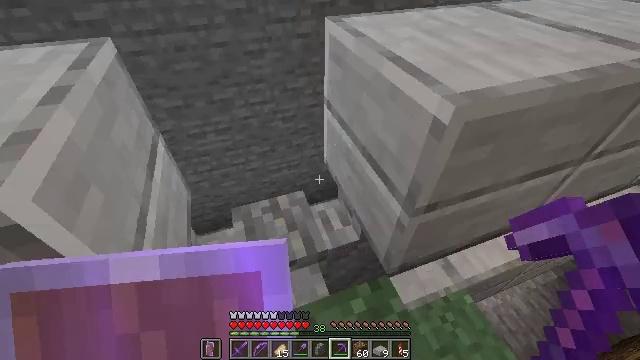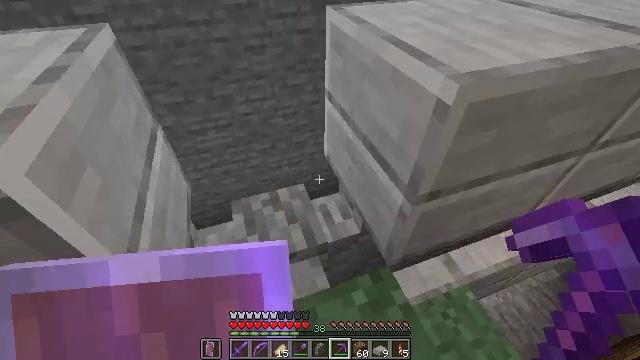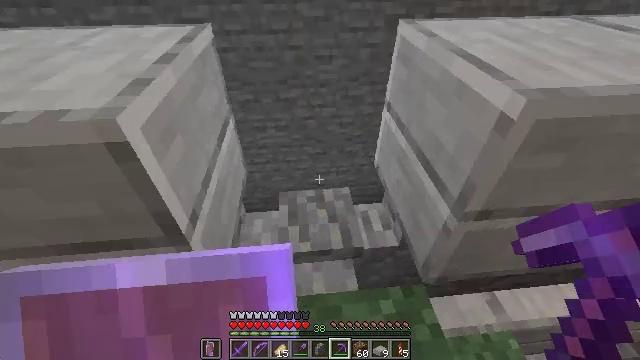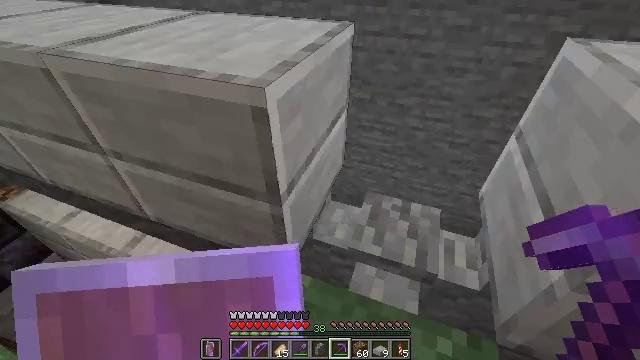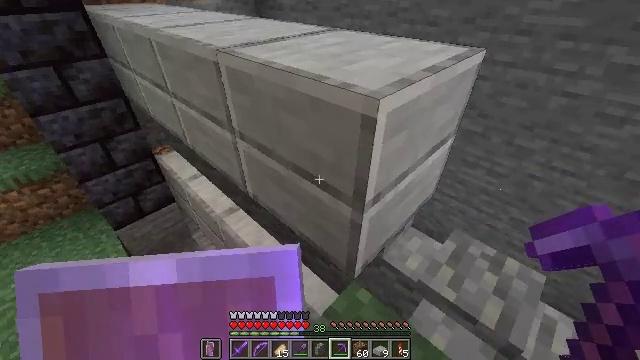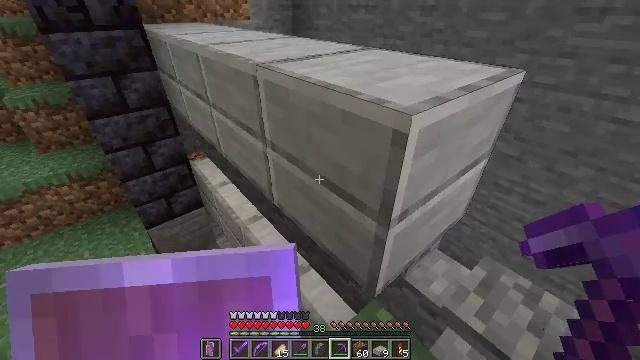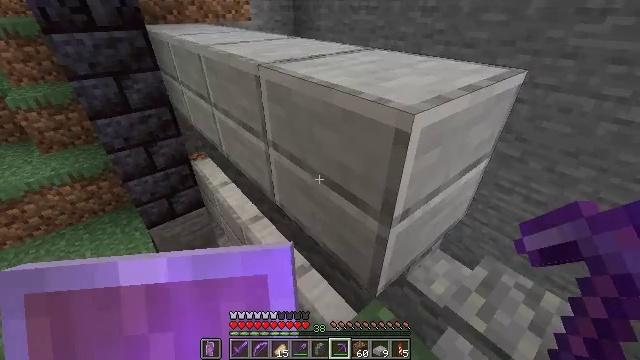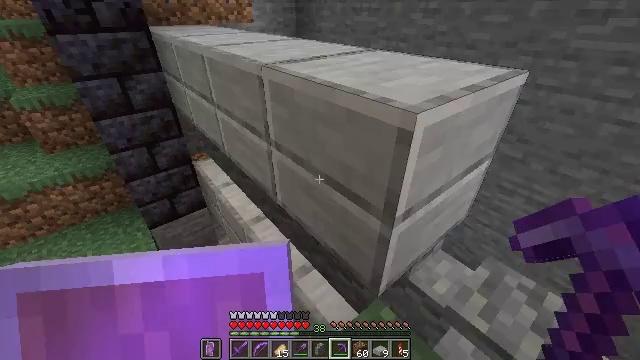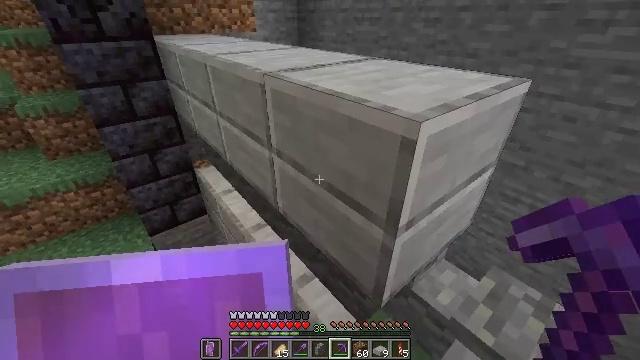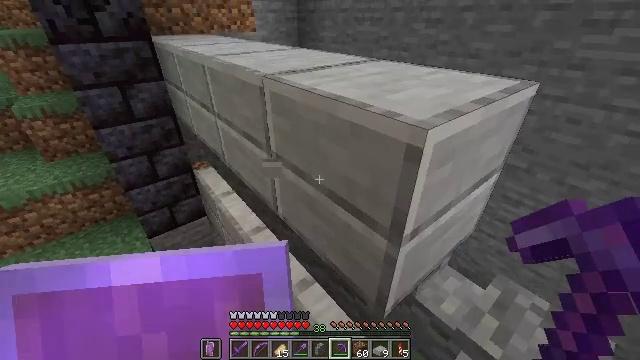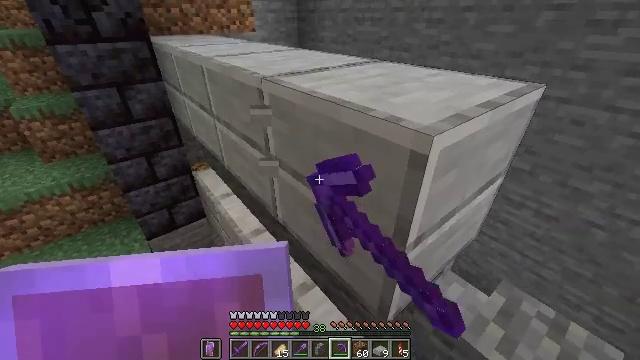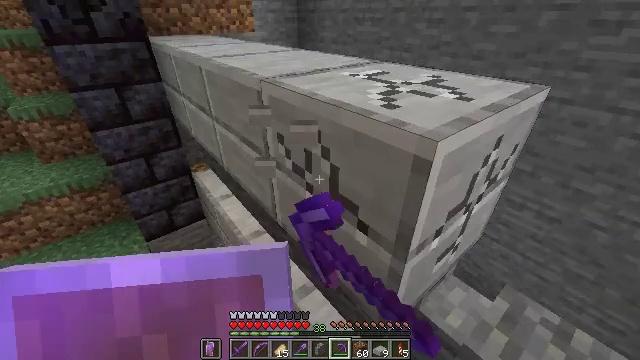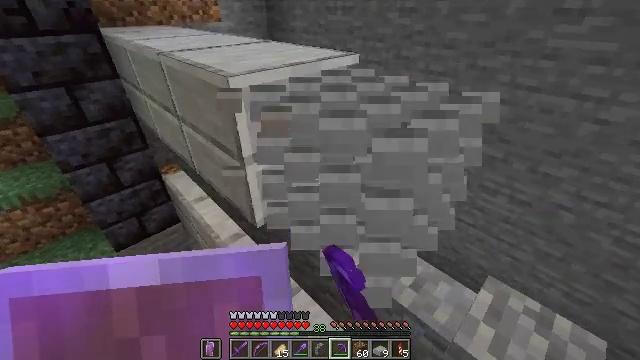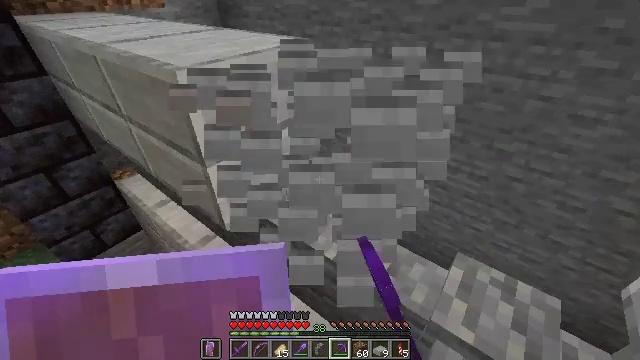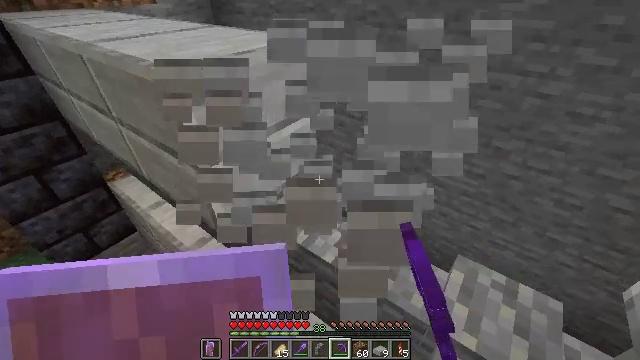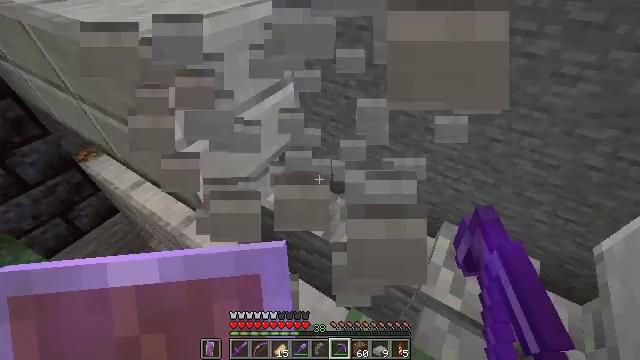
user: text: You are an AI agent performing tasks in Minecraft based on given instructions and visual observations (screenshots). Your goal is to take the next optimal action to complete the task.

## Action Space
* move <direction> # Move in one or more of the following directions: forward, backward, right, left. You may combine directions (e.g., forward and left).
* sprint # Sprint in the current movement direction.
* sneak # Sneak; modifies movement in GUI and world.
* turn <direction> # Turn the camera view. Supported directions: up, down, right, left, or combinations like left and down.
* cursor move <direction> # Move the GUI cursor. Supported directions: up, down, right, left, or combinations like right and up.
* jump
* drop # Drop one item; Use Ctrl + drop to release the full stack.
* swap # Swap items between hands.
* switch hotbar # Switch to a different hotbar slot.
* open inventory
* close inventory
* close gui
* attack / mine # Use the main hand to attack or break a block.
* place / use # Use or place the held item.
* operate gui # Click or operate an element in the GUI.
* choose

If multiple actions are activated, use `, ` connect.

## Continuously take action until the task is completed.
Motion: motion action
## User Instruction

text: Break the smooth stone slab to reuse it.
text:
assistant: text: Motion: move back, sneak
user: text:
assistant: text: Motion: move back, sneak, turn left and up
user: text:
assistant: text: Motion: move back, sneak, turn left
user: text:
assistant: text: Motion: sneak, turn left and up
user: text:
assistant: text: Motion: sneak, turn left and up
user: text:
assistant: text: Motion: sneak
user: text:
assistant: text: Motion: sneak
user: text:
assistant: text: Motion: move forward, sneak, turn up
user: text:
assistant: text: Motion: move forward, sneak, attack / mine
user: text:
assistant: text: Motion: move forward, sneak, attack / mine
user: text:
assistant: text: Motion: move forward, sneak, attack / mine
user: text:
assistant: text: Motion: move forward, sneak, turn right and down, attack / mine
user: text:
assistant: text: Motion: move forward, sneak, turn right and down, attack / mine
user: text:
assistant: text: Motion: move forward, sneak, attack / mine
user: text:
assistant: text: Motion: move forward, sneak, turn right and down, attack / mine
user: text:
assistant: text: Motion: move forward, sneak, attack / mine
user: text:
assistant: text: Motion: move forward, sneak, attack / mine
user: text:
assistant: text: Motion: move forward, sneak
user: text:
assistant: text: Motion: move forward, sneak
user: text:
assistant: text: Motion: move forward, sneak
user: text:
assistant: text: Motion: move forward, sneak
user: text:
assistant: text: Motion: move forward, sneak
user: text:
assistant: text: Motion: move forward, sneak
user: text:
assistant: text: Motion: move forward, sneak
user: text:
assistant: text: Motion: move forward, sneak
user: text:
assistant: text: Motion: move forward, sneak, turn right
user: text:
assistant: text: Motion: move forward, sneak
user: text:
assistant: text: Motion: move right, sneak
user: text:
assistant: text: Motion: move right, sneak
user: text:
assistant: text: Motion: move right, sneak